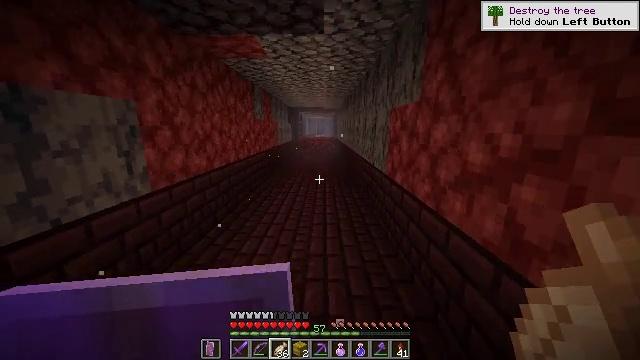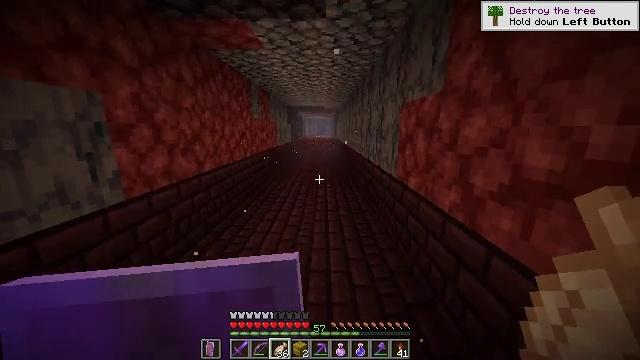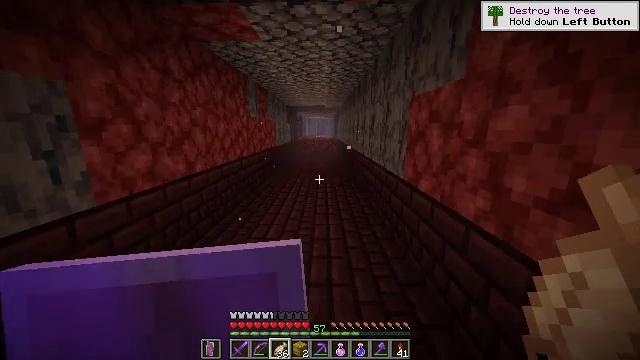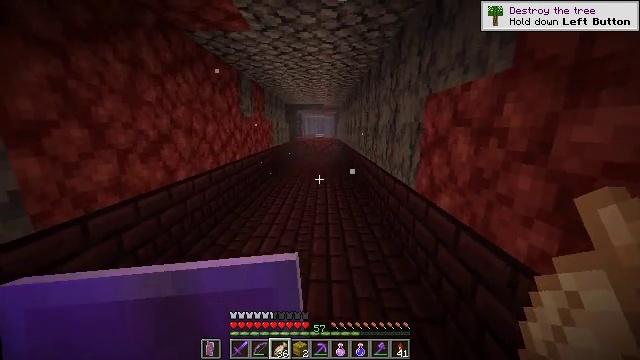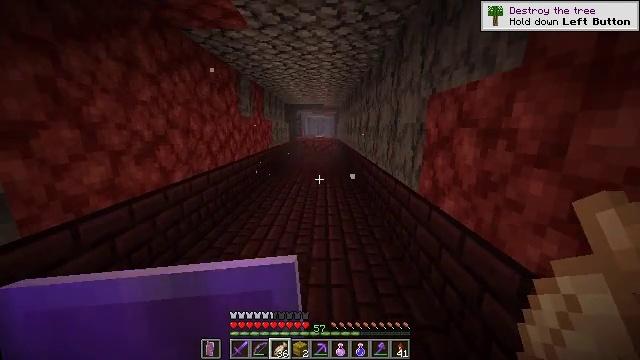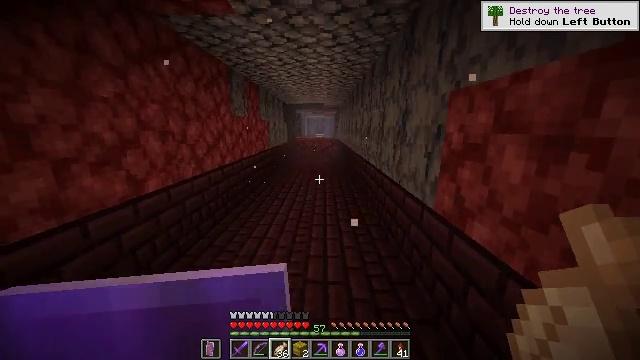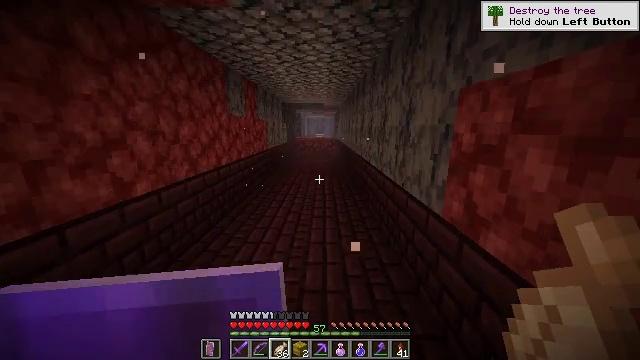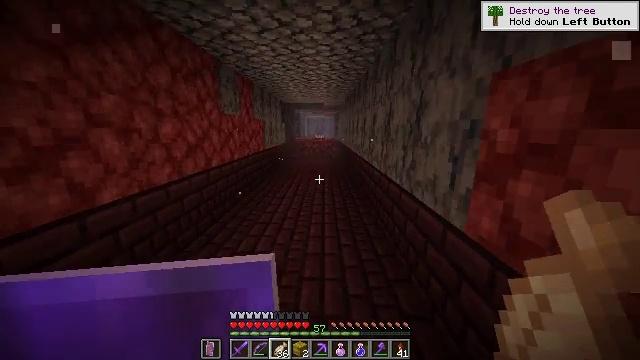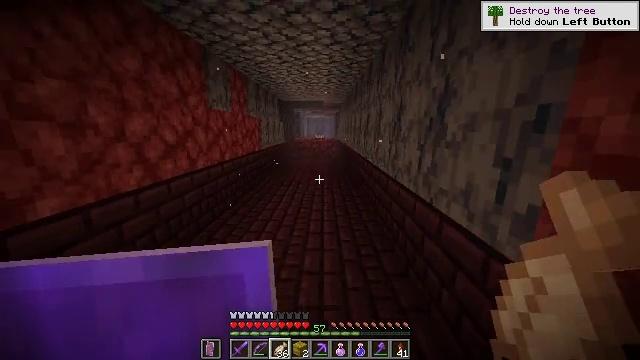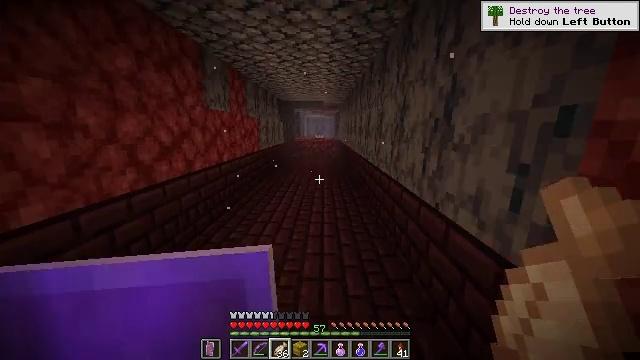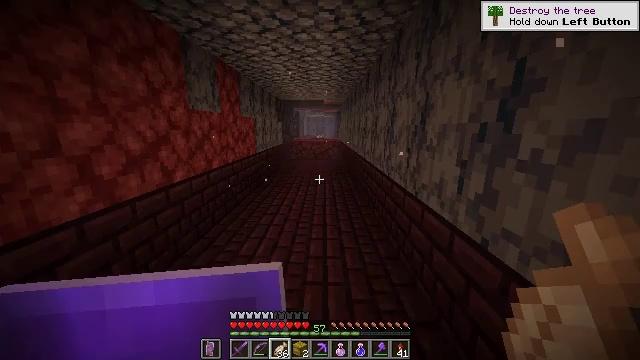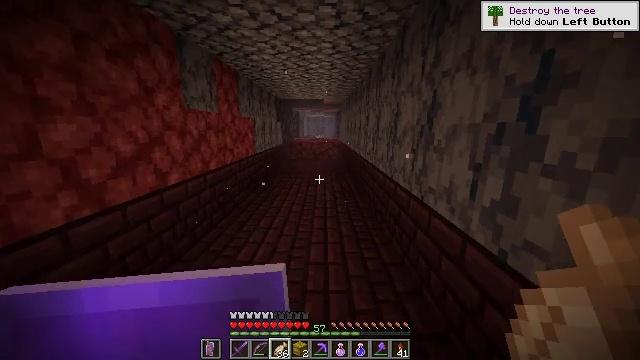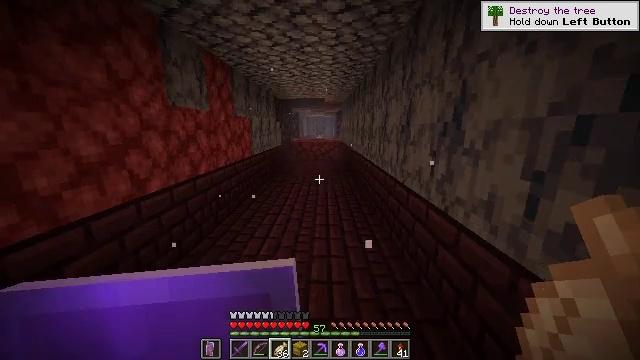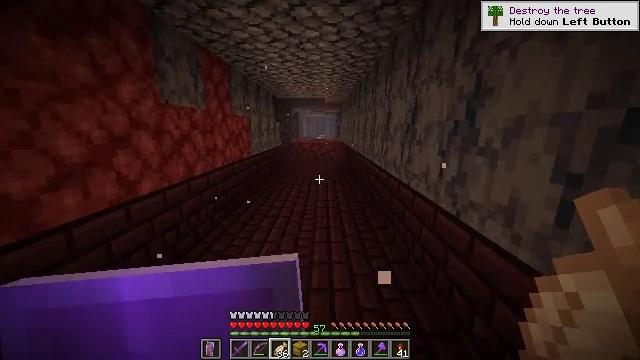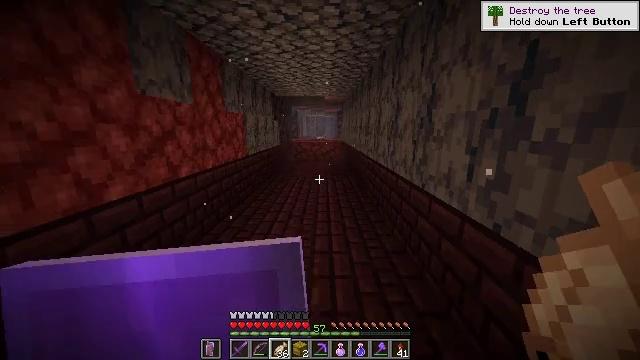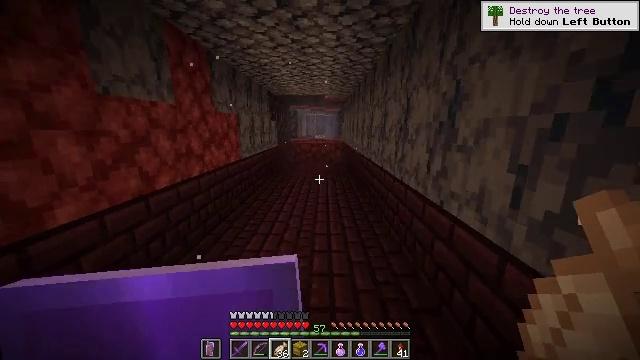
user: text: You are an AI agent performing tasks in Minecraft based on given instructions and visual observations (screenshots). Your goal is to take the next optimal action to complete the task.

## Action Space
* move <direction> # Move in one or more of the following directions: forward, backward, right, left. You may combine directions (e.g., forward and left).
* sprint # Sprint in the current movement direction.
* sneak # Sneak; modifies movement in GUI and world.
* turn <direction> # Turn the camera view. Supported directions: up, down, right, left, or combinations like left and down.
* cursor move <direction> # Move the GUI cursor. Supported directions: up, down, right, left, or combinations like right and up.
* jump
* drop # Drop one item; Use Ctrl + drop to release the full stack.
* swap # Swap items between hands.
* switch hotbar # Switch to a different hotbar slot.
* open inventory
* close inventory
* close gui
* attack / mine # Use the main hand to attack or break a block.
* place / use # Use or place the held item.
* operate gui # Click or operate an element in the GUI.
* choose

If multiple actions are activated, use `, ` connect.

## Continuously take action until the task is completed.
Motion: motion action
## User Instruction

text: Fight hostile mobs.
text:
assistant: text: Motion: move forward
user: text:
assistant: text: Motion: move forward
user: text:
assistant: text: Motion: move forward
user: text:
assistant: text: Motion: move forward
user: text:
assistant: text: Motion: move forward
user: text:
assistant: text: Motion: move forward
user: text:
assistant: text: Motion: move forward
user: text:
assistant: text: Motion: move forward
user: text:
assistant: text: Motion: move forward
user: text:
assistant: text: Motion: move forward
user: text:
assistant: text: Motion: move forward
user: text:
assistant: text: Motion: move forward
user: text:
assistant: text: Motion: move forward
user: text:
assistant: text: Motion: move forward
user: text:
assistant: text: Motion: move forward
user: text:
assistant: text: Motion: move forward
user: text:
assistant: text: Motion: move forward
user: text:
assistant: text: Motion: move forward
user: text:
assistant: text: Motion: move forward
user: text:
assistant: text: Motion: move forward, sprint
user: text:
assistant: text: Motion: move forward, sprint
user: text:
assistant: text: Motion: move forward, sprint
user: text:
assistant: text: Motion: move forward, sprint
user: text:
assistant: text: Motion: move forward, sprint
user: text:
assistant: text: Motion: move forward, sprint
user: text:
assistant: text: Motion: move forward, sprint
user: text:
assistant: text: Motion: move forward, sprint
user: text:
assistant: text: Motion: move forward, sprint
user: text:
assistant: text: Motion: move forward, sprint
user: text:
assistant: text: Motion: move forward, sprint